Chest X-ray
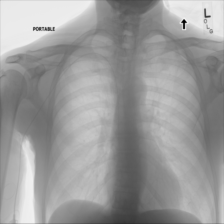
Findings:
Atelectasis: negative
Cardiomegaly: negative
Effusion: negative
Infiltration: negative
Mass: negative
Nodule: negative
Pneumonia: negative
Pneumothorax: negative
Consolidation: negative
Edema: negative
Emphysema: negative
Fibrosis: negative
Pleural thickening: negative
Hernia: negative